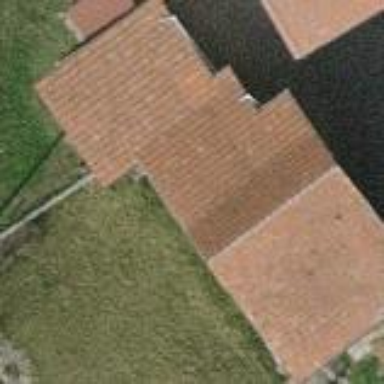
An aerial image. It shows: Rural barn.